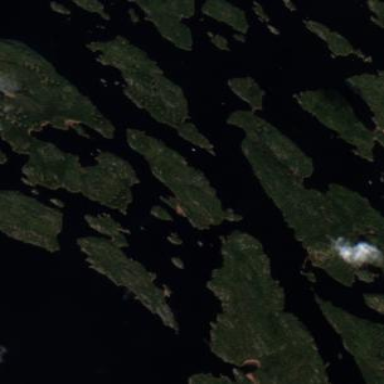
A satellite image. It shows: Island covered with woodland.